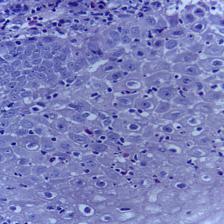
Diagnosis: OSCC